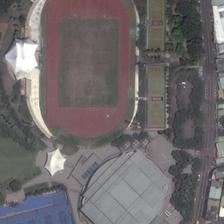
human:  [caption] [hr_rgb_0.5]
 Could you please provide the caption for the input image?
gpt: a playground with four basketball fields next to it is near to a road .

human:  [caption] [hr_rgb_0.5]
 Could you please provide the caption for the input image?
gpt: a playground is surrounded by many basketball fields and tennis courts and buildings .

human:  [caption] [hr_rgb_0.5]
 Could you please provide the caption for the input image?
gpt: this tranquil and beautiful exercise yard includes a football field, a stadium and severl tennis courts .

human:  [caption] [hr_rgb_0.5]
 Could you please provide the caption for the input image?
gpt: a large playground and nearby a tall jar with grey paint .

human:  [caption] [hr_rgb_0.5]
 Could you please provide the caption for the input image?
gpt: a large playground with four basketball fields and several tennis courts beside is next to a road with green trees .